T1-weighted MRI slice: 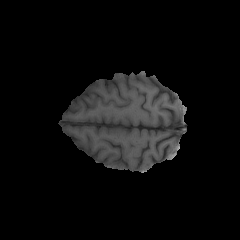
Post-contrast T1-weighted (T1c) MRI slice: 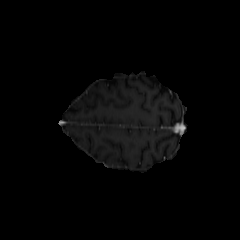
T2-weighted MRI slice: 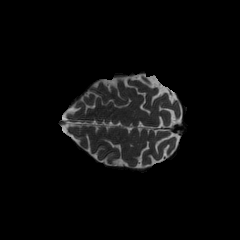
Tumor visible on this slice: no